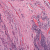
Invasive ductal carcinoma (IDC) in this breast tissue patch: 1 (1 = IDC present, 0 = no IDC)